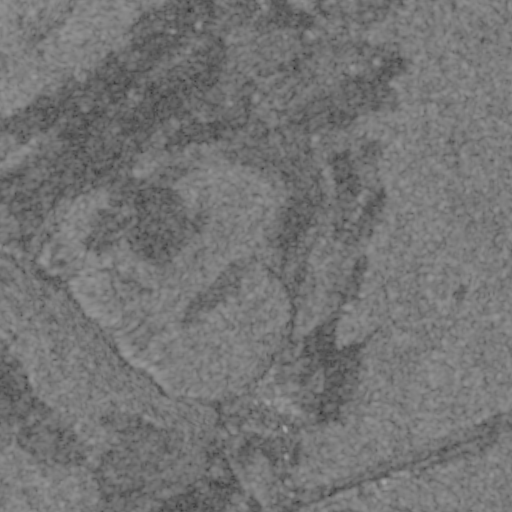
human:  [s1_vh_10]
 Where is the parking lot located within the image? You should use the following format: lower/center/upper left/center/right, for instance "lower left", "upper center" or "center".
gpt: The parking lot is located in the lower center of the image.
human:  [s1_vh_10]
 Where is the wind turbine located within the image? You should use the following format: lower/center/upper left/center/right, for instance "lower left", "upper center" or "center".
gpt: The wind turbine is located in the upper of the image.
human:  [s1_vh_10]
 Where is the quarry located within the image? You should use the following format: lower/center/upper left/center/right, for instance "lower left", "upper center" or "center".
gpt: There is no quarry in the image.

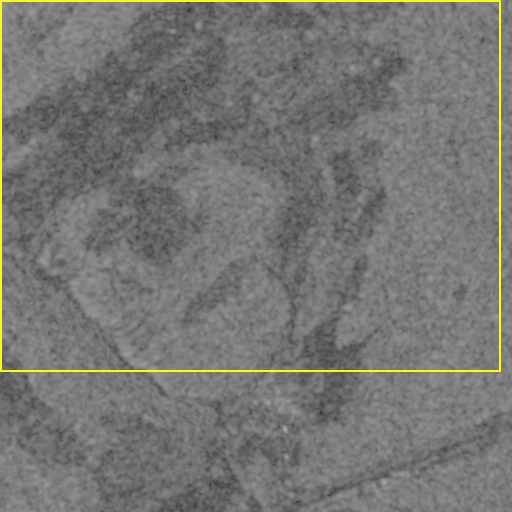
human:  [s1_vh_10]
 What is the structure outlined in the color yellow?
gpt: The structure outlined in yellow is a crop field.
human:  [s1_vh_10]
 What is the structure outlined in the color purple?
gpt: There is no purple outline.